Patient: sex M, age 60
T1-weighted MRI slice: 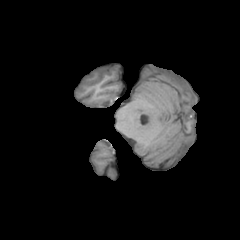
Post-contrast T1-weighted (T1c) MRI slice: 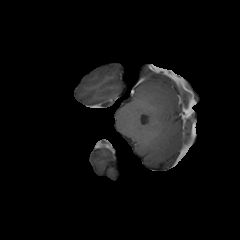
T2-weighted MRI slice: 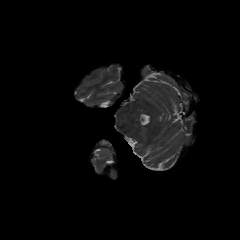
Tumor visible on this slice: no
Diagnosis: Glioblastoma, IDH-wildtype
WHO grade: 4